Question: I need to display in a TableLayoutPanel called 'ucOutputPredictionsResults' the content of a dictionary called 'predictionDictionary' and have in the first column the name and in the second column a value. All keys and values have type string in my dictionary.
I can display the key and the value, but not in the order I request
Here's what I've done :
'''
this.ucOutputPredictionsResults.RowCount = 0;
this.ucOutputPredictionsResults.ColumnCount = 0;
foreach (KeyValuePair<string, string> kvp in (_testExecution as TestExecutionAlveoGraph)
.predictionDictionary)
{
Label lb = new Label();
lb.Text = kvp.Key;
this.ucOutputPredictionsResults.Controls.Add(lb,
this.ucOutputPredictionsResults.ColumnCount,
this.ucOutputPredictionsResults.RowCount);
Label valueLbl = new Label();
valueLbl.Text = kvp.Value;
this.ucOutputPredictionsResults.Controls.Add(valueLbl,
this.ucOutputPredictionsResults.ColumnCount +1,
this.ucOutputPredictionsResults.RowCount);
}
'''
but the result is not what I expect :

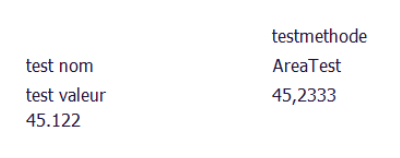
Answer: Though I agree with TaW that you should explicitly setup your TableLayoutPanel and add controls in a more controlled manner, you could fix the "problem" by setting ColumnCount to 2 and using the overload of Add() that receives only a control. The Labels will be added as expected then.
Simplified code:
'''
private void button1_Click(object sender, EventArgs e)
{
this.ucOutputPredictionsResults.Controls.Clear();
this.ucOutputPredictionsResults.RowCount = 0;
this.ucOutputPredictionsResults.ColumnCount = 2;
foreach (KeyValuePair<string, string> kvp in _testExecution)
{
Label lb = new Label();
lb.Text = kvp.Key;
this.ucOutputPredictionsResults.Controls.Add(lb);
Label valueLbl = new Label();
valueLbl.Text = kvp.Value;
this.ucOutputPredictionsResults.Controls.Add(valueLbl);
}
}
'''